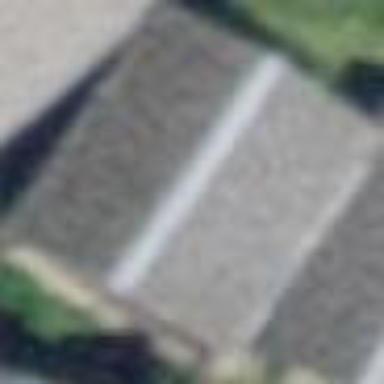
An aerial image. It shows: Simple and straightforward house.